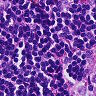
Metastatic tissue present: no